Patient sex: M
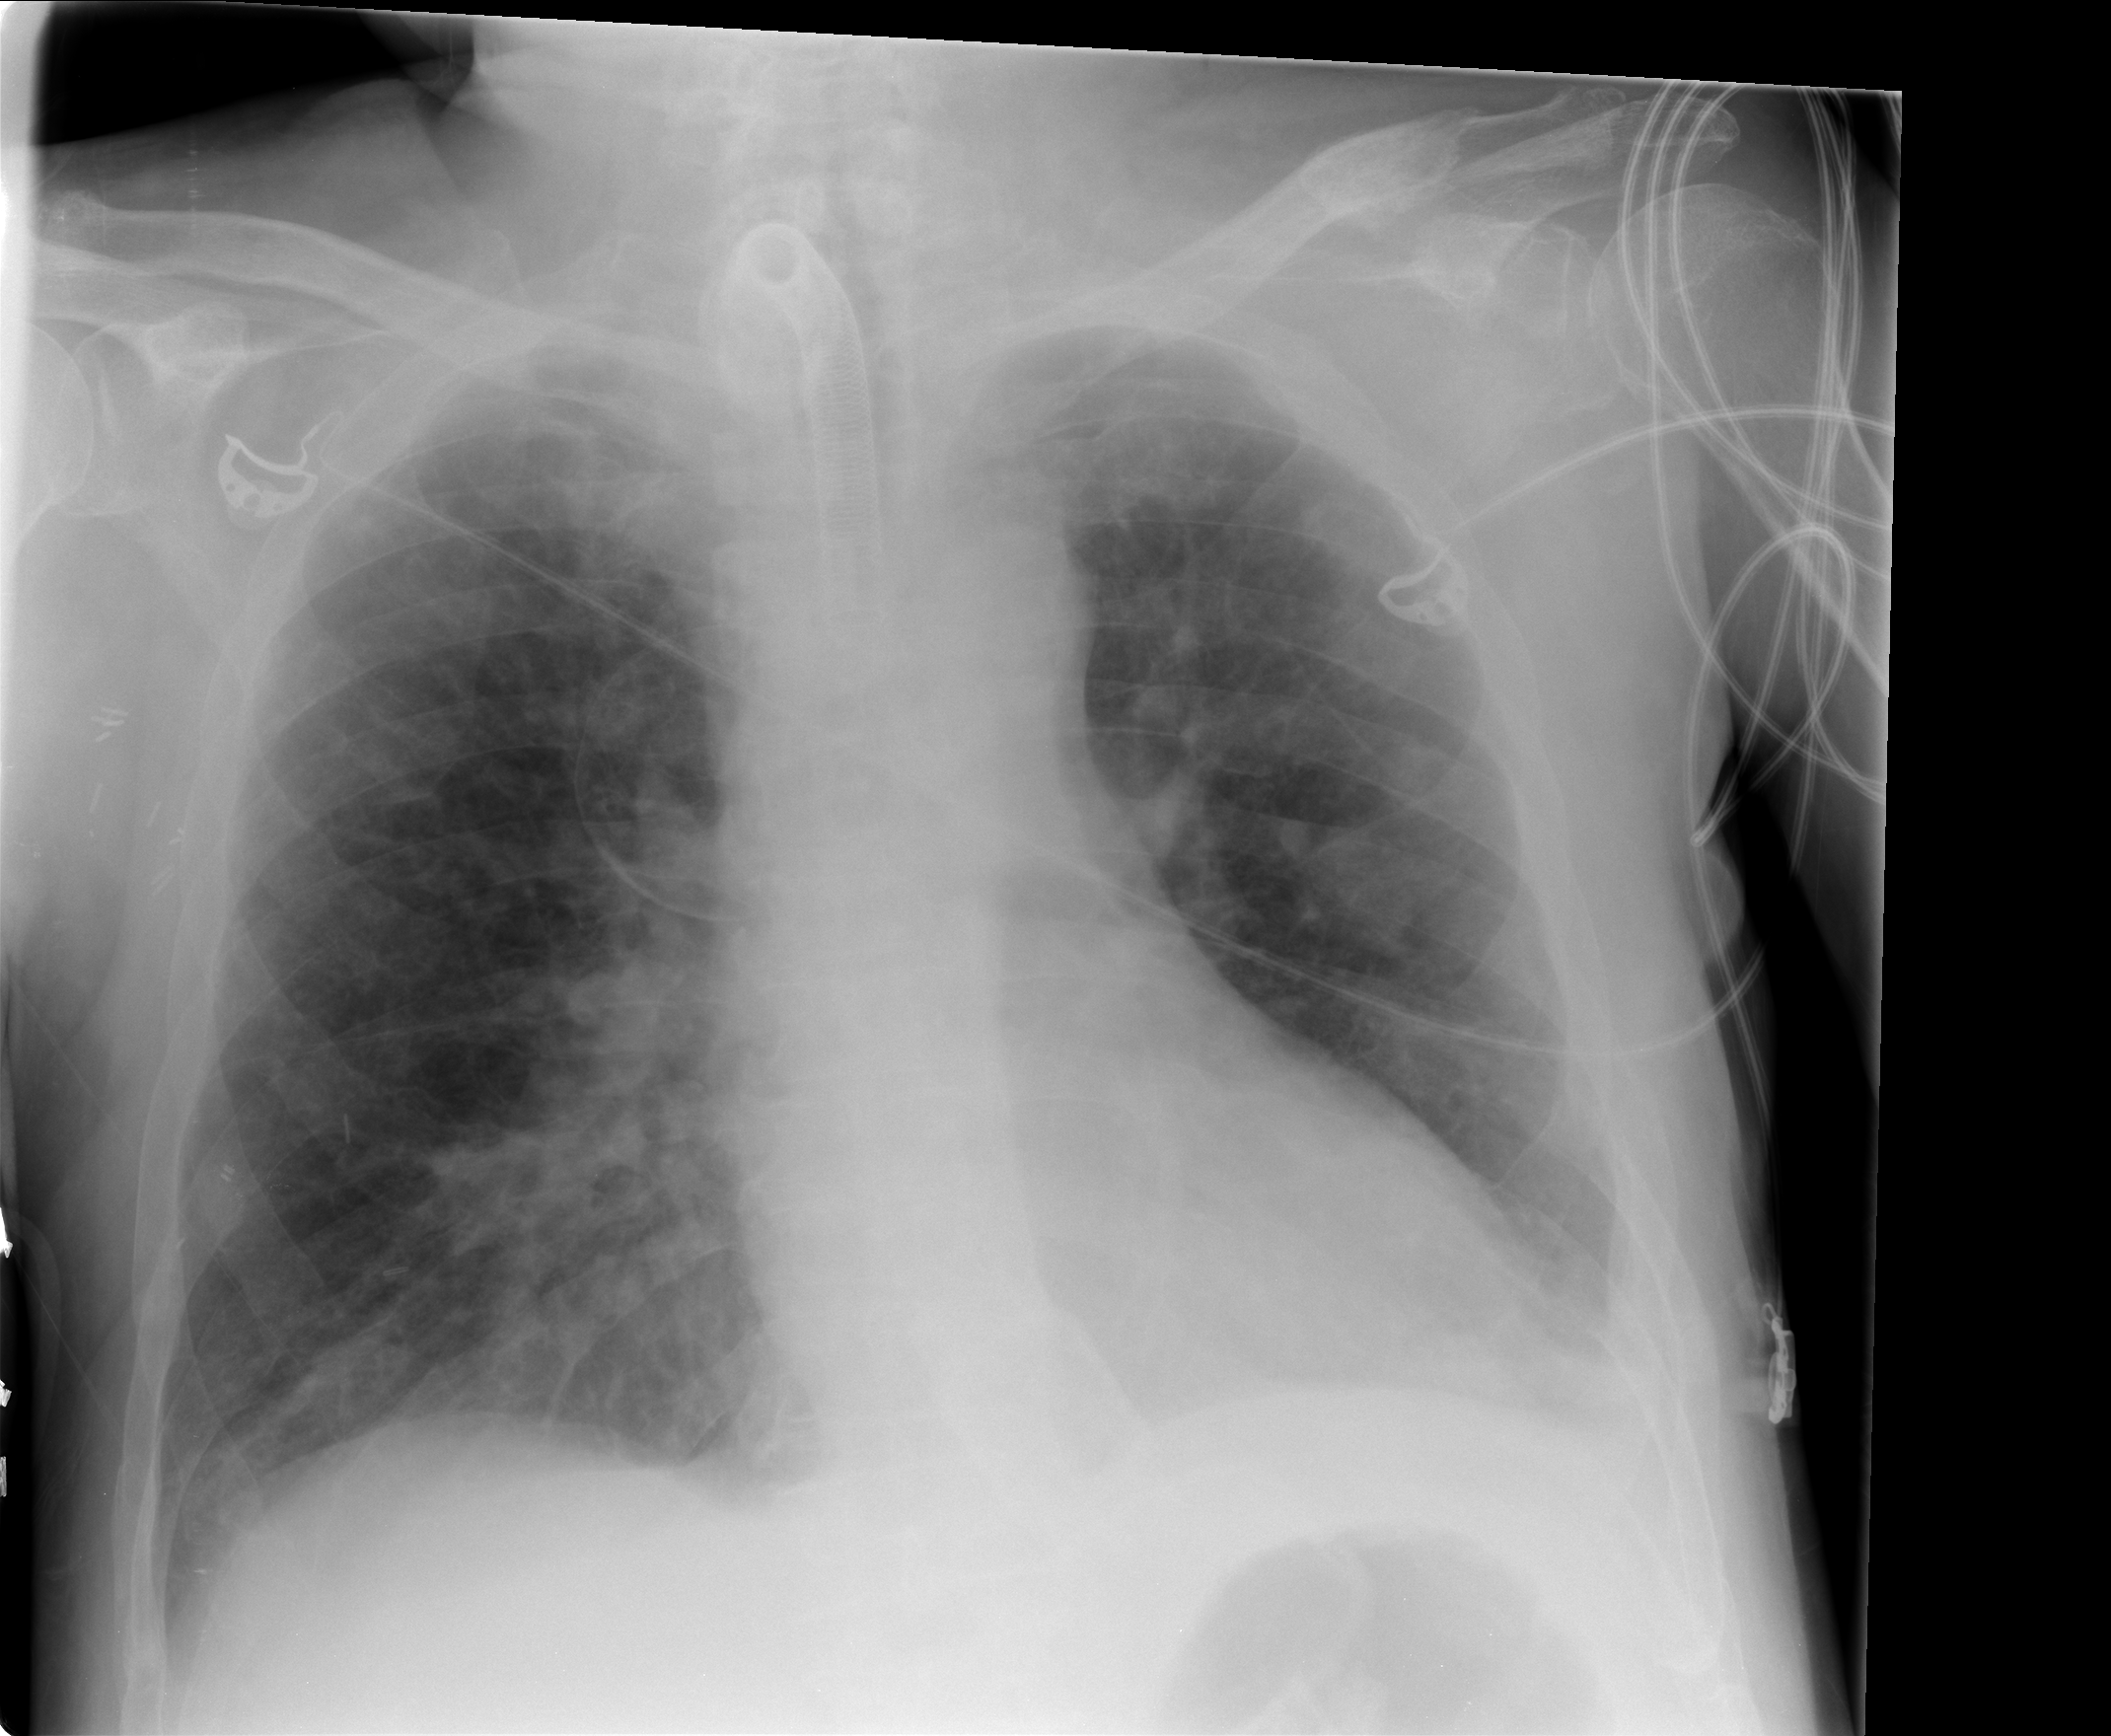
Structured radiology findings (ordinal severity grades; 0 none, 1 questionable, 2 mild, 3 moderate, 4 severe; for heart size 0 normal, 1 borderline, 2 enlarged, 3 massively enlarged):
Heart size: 0
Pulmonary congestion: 2
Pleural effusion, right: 0
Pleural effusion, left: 1
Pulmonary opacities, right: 1
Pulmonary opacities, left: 0
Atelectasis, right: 2
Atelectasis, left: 2